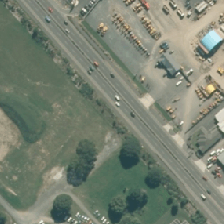
Land cover: urban_parkland